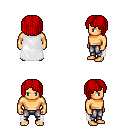
a pixel art fantasy rpg character, male body template, human, tanned skin, white cape, metal pants, red pageboy hairstyle, four views (front, back, left, right), 2x2 character sprite sheet, small pixel art, hard edges, no anti-aliasing